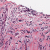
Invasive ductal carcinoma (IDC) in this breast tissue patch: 1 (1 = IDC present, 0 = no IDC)